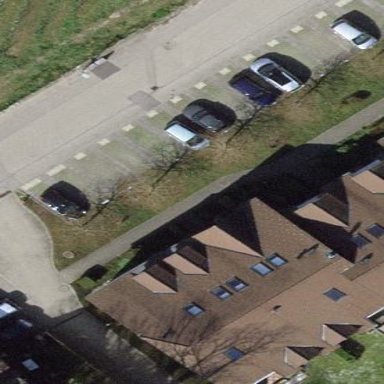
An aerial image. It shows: House with half-hipped roof shape.